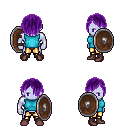
a pixel art fantasy rpg character, male body template, dark elf, purple skin, teal sleeveless shirt, gold greaves, purple bangs hairstyle, maroon shoes, shield, four views (front, back, left, right), 2x2 character sprite sheet, small pixel art, hard edges, no anti-aliasing